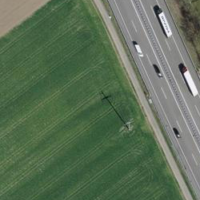
EUNIS habitat code: 57
Species observed at this site:
Streptopelia decaocto
Corvus frugilegus
Milvus milvus
Corvus corone
Buteo buteo
Columba palumbus